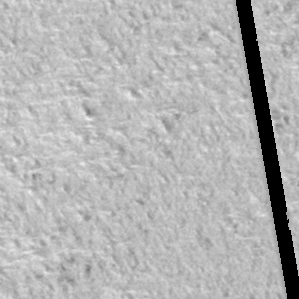
Label: frost